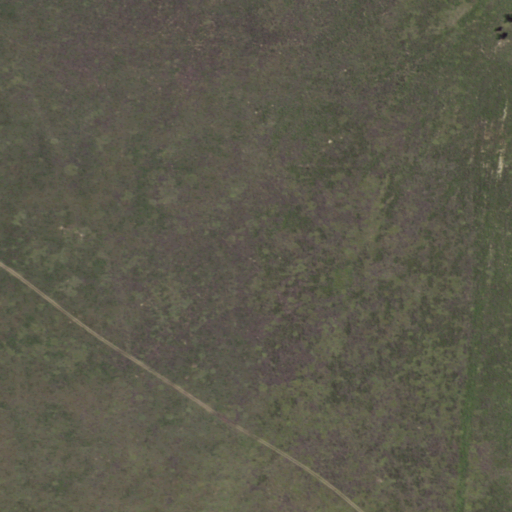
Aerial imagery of plain(s) in Kansas named Pasture Number Three containing pasture, grassland, and open development